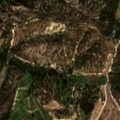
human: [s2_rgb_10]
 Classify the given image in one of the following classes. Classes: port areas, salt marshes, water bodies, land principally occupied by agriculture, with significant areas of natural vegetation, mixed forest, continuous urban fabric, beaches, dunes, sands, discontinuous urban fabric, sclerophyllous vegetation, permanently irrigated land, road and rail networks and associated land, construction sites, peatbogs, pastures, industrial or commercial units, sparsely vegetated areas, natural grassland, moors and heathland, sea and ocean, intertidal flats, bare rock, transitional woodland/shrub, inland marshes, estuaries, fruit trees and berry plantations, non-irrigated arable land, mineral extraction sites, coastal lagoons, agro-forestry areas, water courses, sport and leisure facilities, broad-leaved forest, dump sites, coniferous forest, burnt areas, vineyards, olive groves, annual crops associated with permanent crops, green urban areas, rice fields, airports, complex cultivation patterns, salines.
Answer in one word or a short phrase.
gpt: complex cultivation patterns, land principally occupied by agriculture, with significant areas of natural vegetation, broad-leaved forest, coniferous forest